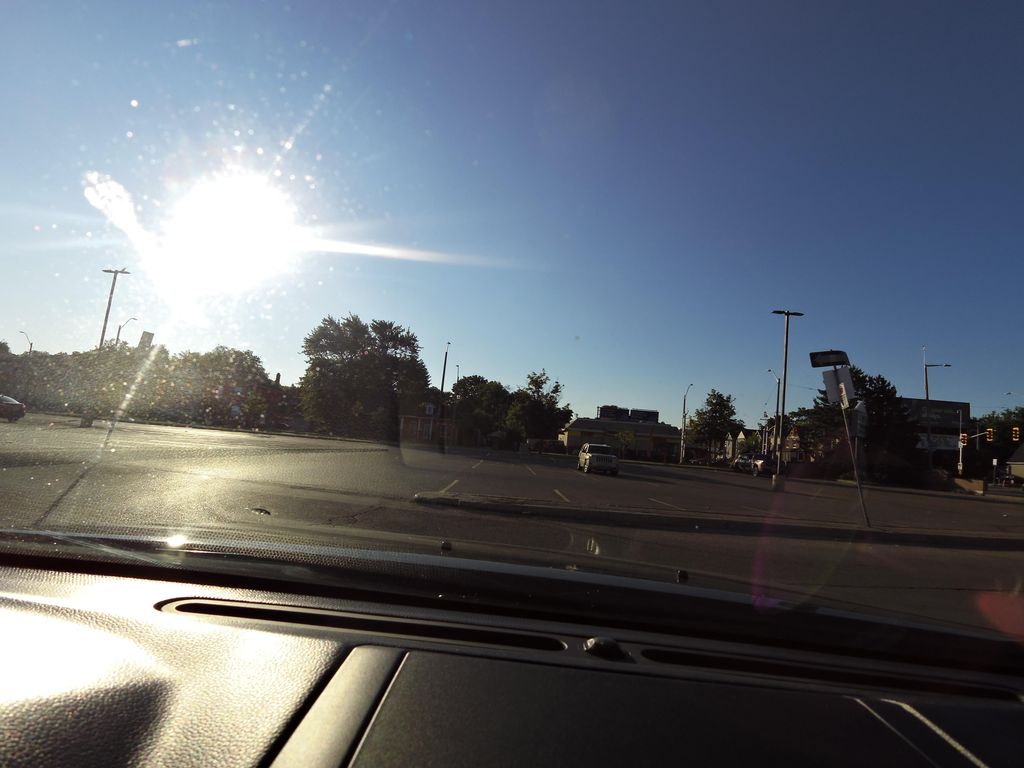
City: hamilton